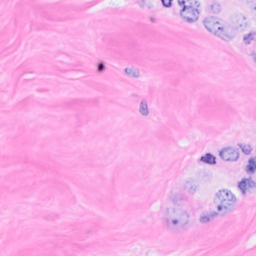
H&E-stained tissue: Breast